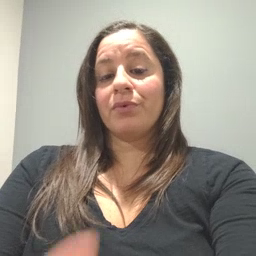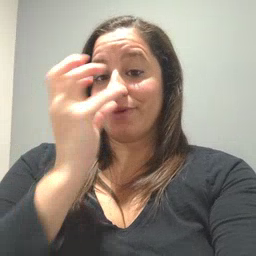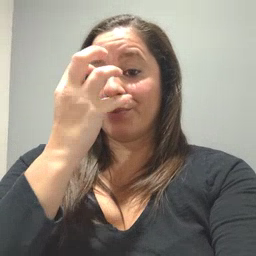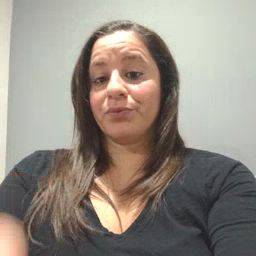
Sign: clown